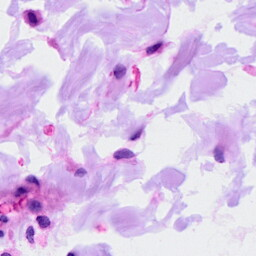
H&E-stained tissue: Ovarian